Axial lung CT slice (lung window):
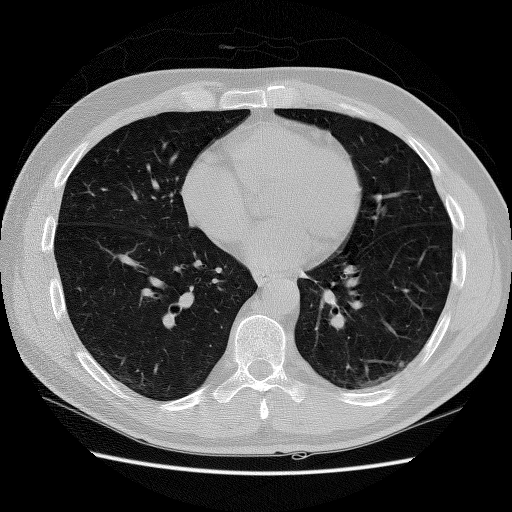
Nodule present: yes
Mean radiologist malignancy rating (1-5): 2.75